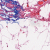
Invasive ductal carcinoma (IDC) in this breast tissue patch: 0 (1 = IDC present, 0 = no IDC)